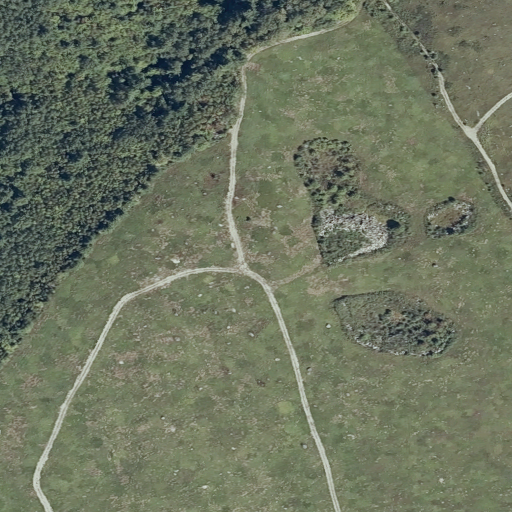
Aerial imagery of mountain in Maine named Heath Hill containing cultivated crops, mixed forest, deciduous forest, open development, low intensity development, and woody wetlands